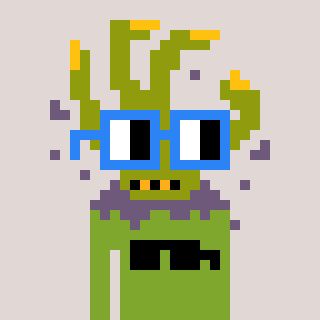
a pixel art character with square blue glasses, a zombie-hand-shaped head and a slimegreen-colored body on a warm background